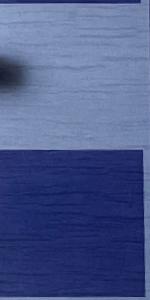
Label: Empty